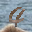
Label: 4